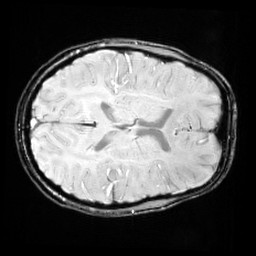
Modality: SWI
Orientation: axial
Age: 14
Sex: female
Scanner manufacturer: siemens
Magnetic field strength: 3 T
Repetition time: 0.027 s
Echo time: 0.02 s